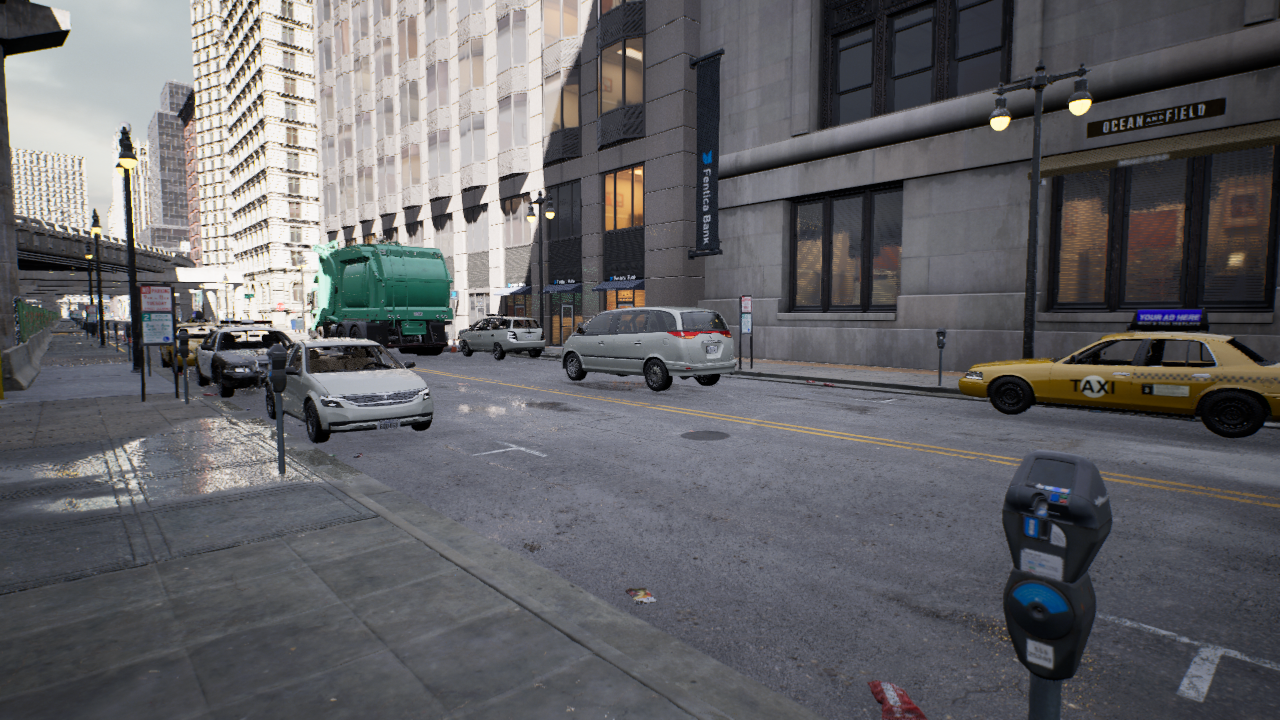
Venue: downtown
Lighting: clear day
Vehicle rig: minivan